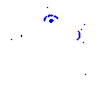
Particle: proton